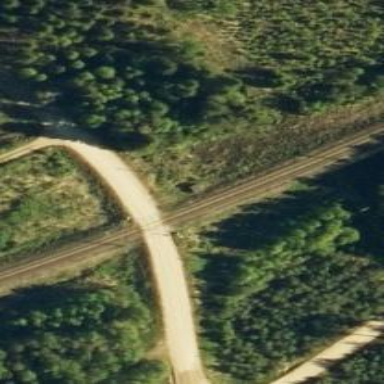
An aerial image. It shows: Level crossing with both lights and saltire in place.